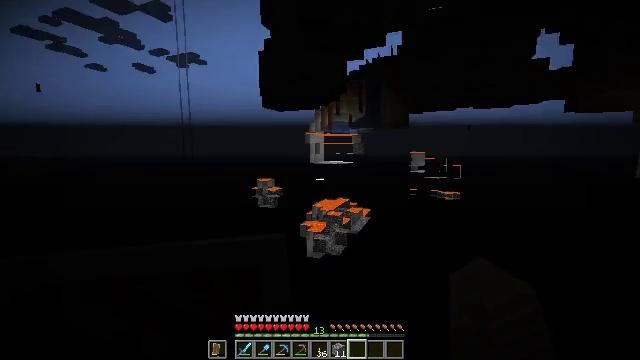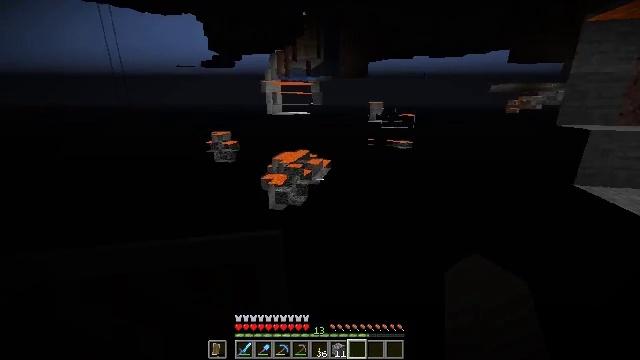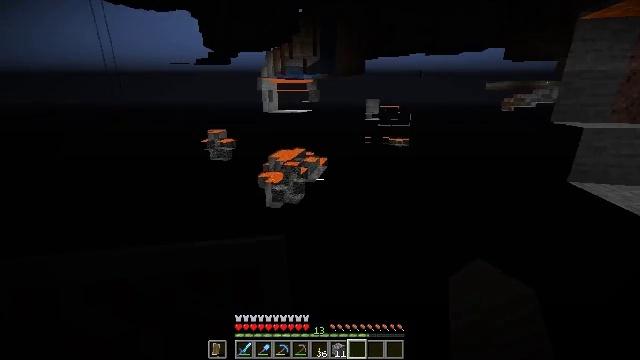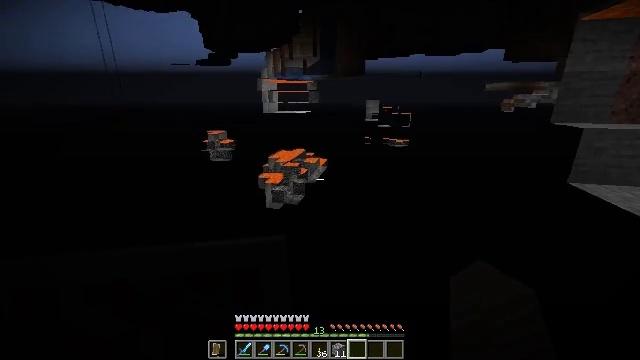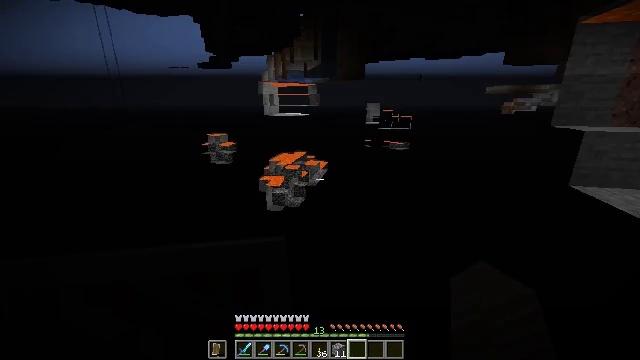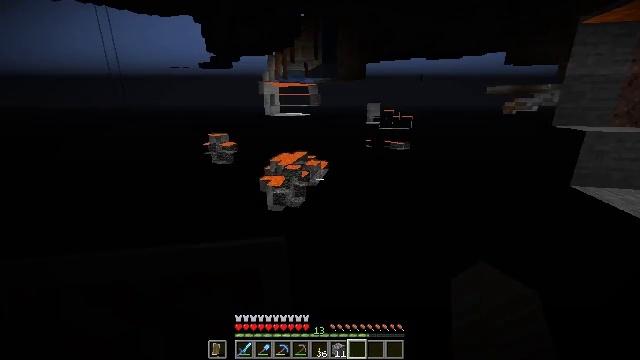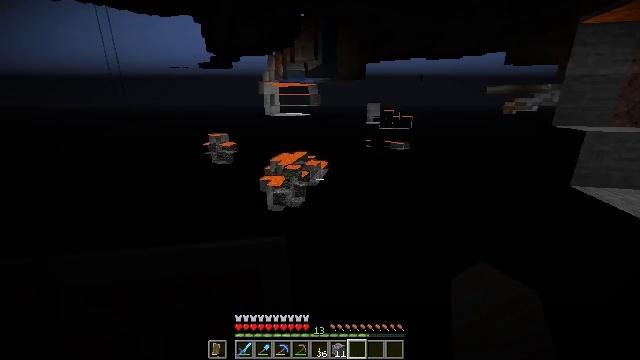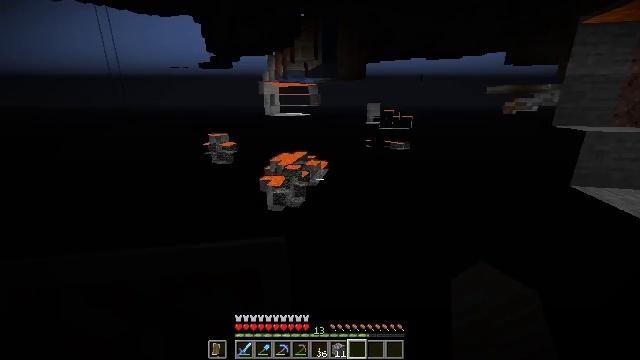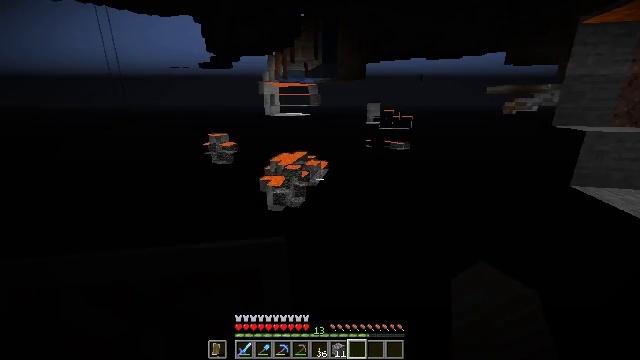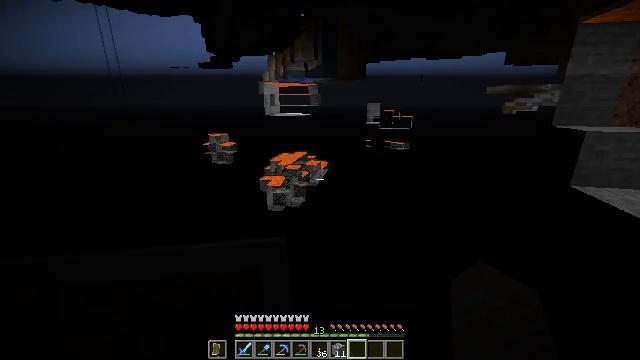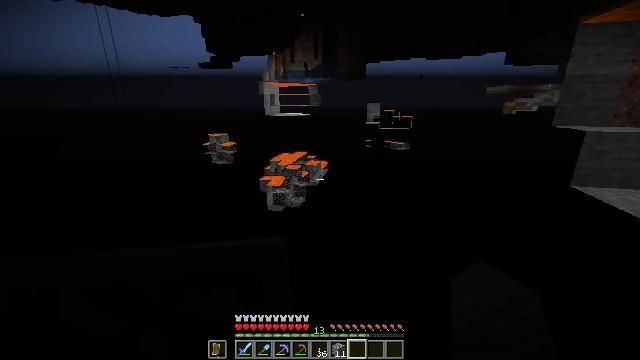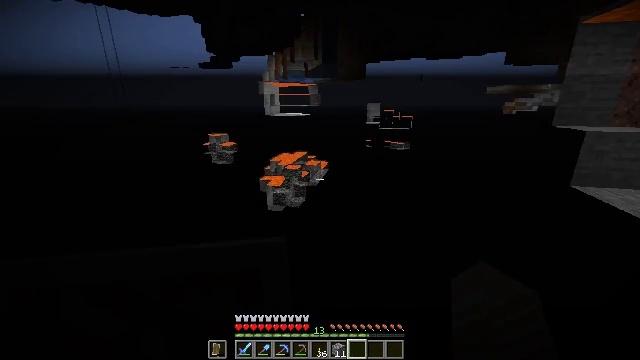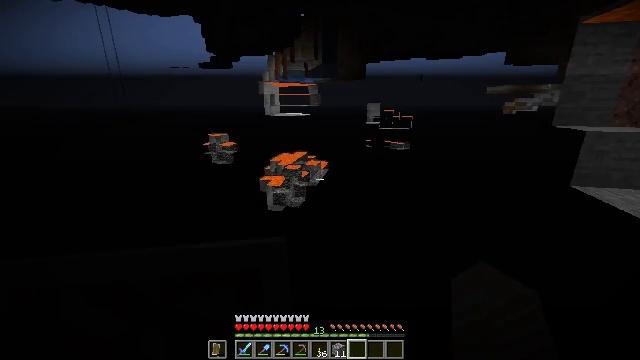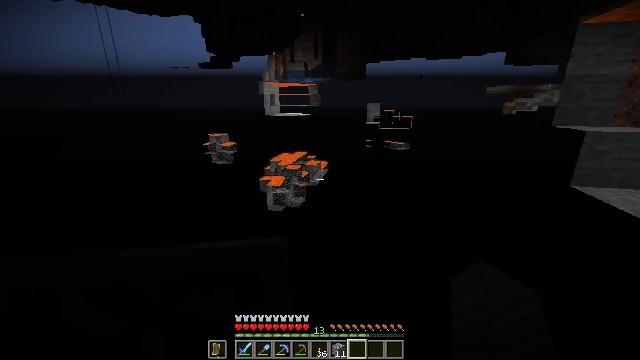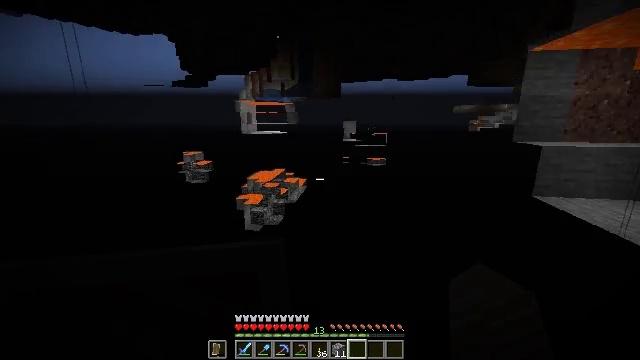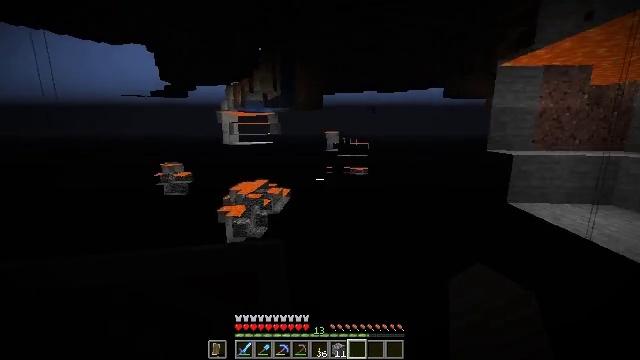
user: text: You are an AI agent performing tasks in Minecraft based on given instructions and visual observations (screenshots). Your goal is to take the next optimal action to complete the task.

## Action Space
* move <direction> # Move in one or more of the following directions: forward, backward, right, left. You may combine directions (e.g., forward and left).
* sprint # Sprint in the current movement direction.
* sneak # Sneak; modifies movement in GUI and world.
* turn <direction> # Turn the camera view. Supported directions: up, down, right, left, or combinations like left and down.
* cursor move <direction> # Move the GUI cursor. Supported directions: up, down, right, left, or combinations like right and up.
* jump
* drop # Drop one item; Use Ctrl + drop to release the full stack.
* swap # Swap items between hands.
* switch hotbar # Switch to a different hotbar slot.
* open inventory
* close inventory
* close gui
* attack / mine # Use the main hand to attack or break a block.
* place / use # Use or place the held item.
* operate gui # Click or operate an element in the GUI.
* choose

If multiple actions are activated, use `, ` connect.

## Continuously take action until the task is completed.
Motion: motion action
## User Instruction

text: Break the piston head to collect it.
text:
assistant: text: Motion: turn right and down
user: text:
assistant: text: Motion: no_op
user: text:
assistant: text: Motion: no_op
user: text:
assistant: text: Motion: no_op
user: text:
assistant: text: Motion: no_op
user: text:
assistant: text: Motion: no_op
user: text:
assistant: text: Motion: no_op
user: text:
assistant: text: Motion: no_op
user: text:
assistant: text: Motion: no_op
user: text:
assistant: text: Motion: no_op
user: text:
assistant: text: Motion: no_op
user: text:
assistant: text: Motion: no_op
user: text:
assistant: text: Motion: no_op
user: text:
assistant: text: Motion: turn right and up
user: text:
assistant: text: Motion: turn right and up
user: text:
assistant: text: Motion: turn right and up
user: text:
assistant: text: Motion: turn right and up
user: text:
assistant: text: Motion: no_op
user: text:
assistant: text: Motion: no_op
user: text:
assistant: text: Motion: no_op
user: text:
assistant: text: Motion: no_op
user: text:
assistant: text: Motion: turn right
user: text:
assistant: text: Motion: turn right and up
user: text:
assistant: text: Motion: turn right
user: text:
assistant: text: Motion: no_op
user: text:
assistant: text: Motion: no_op
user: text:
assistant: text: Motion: turn left
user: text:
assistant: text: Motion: no_op
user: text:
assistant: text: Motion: no_op
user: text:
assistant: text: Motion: turn left and down